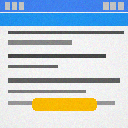
Screen state: on